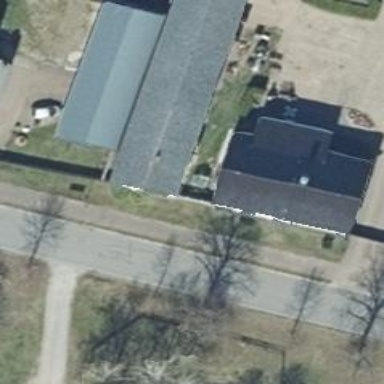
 where the roof is oriented along the structure. The color of the roof is black."